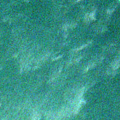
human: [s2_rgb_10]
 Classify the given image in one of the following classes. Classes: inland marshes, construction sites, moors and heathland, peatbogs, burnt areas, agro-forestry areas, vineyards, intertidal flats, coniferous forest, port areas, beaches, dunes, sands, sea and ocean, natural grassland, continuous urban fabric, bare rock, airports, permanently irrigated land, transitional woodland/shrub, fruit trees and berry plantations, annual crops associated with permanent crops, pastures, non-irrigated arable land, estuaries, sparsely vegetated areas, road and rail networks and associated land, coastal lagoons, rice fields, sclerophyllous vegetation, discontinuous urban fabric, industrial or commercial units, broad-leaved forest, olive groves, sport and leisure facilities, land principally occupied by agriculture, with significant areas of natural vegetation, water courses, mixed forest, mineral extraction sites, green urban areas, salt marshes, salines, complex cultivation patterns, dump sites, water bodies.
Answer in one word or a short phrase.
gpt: water bodies